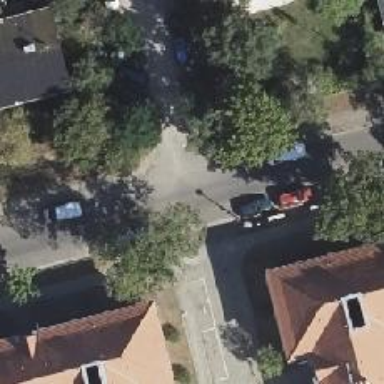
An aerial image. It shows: Residential road with sidewalks on both sides.